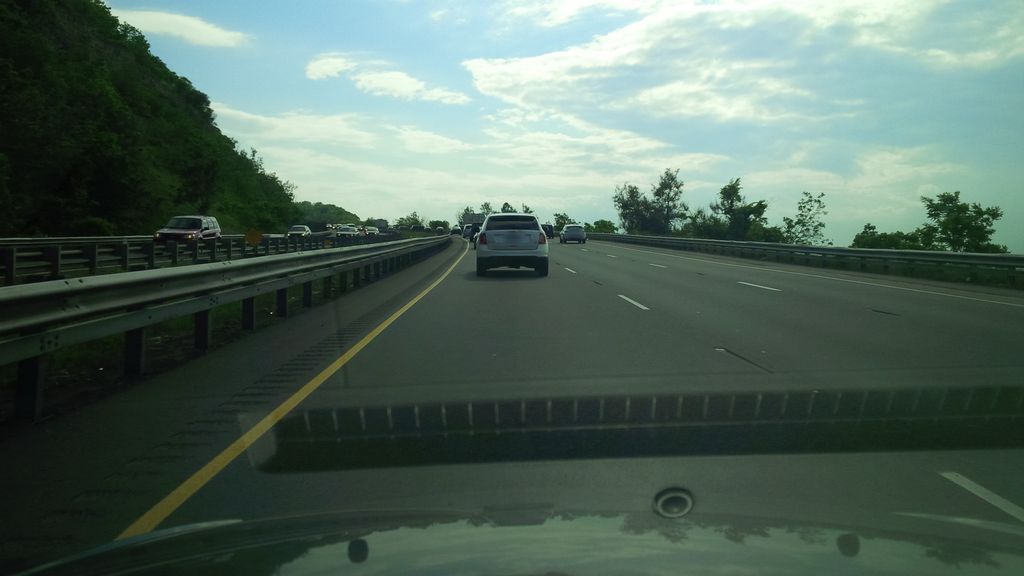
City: hamilton